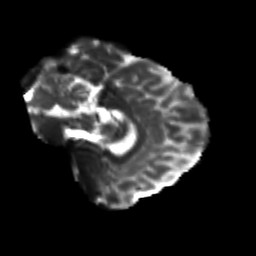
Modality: T2w
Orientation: sagittal
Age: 25
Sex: male
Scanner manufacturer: siemens
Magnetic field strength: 3 T
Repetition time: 3.5 s
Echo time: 0.125 s